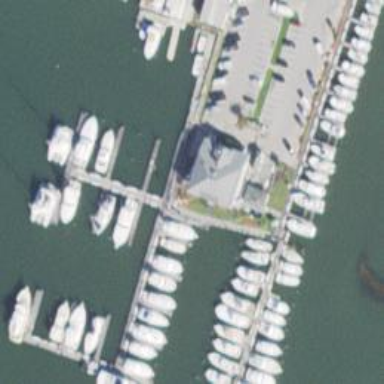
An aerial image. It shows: Man-made pier.